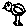
Label: bird